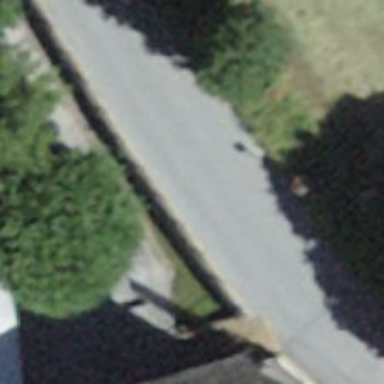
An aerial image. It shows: Set of steps on the road.